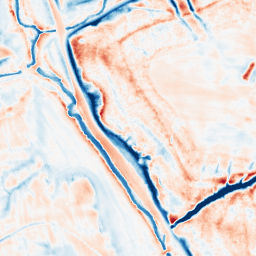
Category: trend_removal
Decomposition family: local_polynomial
Decomposition parameters: window_size: 21
degree: 3
Upsampling method: linear_exact
Upsampling parameters: scale: 8
Upsampling scale: 8